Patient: sex F, age 62
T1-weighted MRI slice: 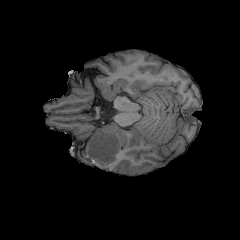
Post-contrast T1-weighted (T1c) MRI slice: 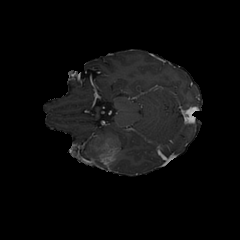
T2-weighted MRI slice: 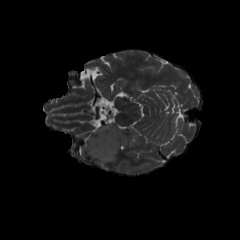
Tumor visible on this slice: yes
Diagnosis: Glioblastoma, IDH-wildtype
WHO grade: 4